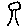
Label: tree